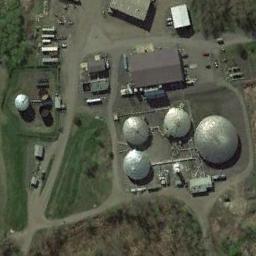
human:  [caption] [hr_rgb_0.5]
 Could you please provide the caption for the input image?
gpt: There are many buildings of different sizes next to the storage tanks .

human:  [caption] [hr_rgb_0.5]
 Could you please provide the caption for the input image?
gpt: There are some storage tanks on the grass next to the trees .

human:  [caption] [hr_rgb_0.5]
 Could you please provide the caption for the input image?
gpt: There is a green pool beside the storage tanks .

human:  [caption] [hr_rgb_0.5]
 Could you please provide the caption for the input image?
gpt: There are several neatly arranged large oil storage tanks in the factory, And there are large lawns in the factory .

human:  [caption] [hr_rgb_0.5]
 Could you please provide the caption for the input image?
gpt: There are several storage tanks beside some buildings .